Question: I wanted to create a draggable view which has many action elements. To accomplish this I replicated the code through Apple Documentation for creating a draggable view from <URL>.
The view gets panned as expected but when an action element is clicked the view shifts to some other location. Here is the sample code and a screenshot of Main.storyboard to replicate the issue.

ViewController.h file
'''
#import <UIKit/UIKit.h>
@interface ViewController : UIViewController
- (IBAction)segmentedAction:(id)sender;
@property (weak, nonatomic) IBOutlet UISegmentedControl *segmentOutlet;
@property (weak, nonatomic) IBOutlet UILabel *label;
@end
'''
And this is the code in the ViewController.m file
'''
#import "ViewController.h"
@interface ViewController ()
@end
@implementation ViewController
- (void)viewDidLoad {
[super viewDidLoad];
// Do any additional setup after loading the view, typically from a nib.
}
- (void)didReceiveMemoryWarning {
[super didReceiveMemoryWarning];
// Dispose of any resources that can be recreated.
}
- (void)adjustAnchorPointForGestureRecognizer:(UIGestureRecognizer *)gestureRecognizer
{
if (gestureRecognizer.state == UIGestureRecognizerStateBegan) {
UIView *piece = gestureRecognizer.view;
CGPoint locationInView = [gestureRecognizer locationInView:piece];
CGPoint locationInSuperview = [gestureRecognizer locationInView:piece.superview];
piece.layer.anchorPoint = CGPointMake(locationInView.x / piece.bounds.size.width, locationInView.y / piece.bounds.size.height);
piece.center = locationInSuperview;
}
}
- (IBAction)panPiece:(UIPanGestureRecognizer *)gestureRecognizer
{
UIView *piece = [gestureRecognizer view];
[self adjustAnchorPointForGestureRecognizer:gestureRecognizer];
if ([gestureRecognizer state] == UIGestureRecognizerStateBegan || [gestureRecognizer state] == UIGestureRecognizerStateChanged) {
CGPoint translation = [gestureRecognizer translationInView:self.view];
[piece setCenter:CGPointMake([piece center].x + translation.x, [piece center].y + translation.y)];
[gestureRecognizer setTranslation:CGPointZero inView:self.view];
}
}
- (IBAction)segmentedAction:(id)sender {
self.label.text = [NSString stringWithFormat:@"%ld",self.segmentOutlet.selectedSegmentIndex];
}
@end
'''
Can anybody guide me as to what I'm doing wrong here.
Thanks in advance
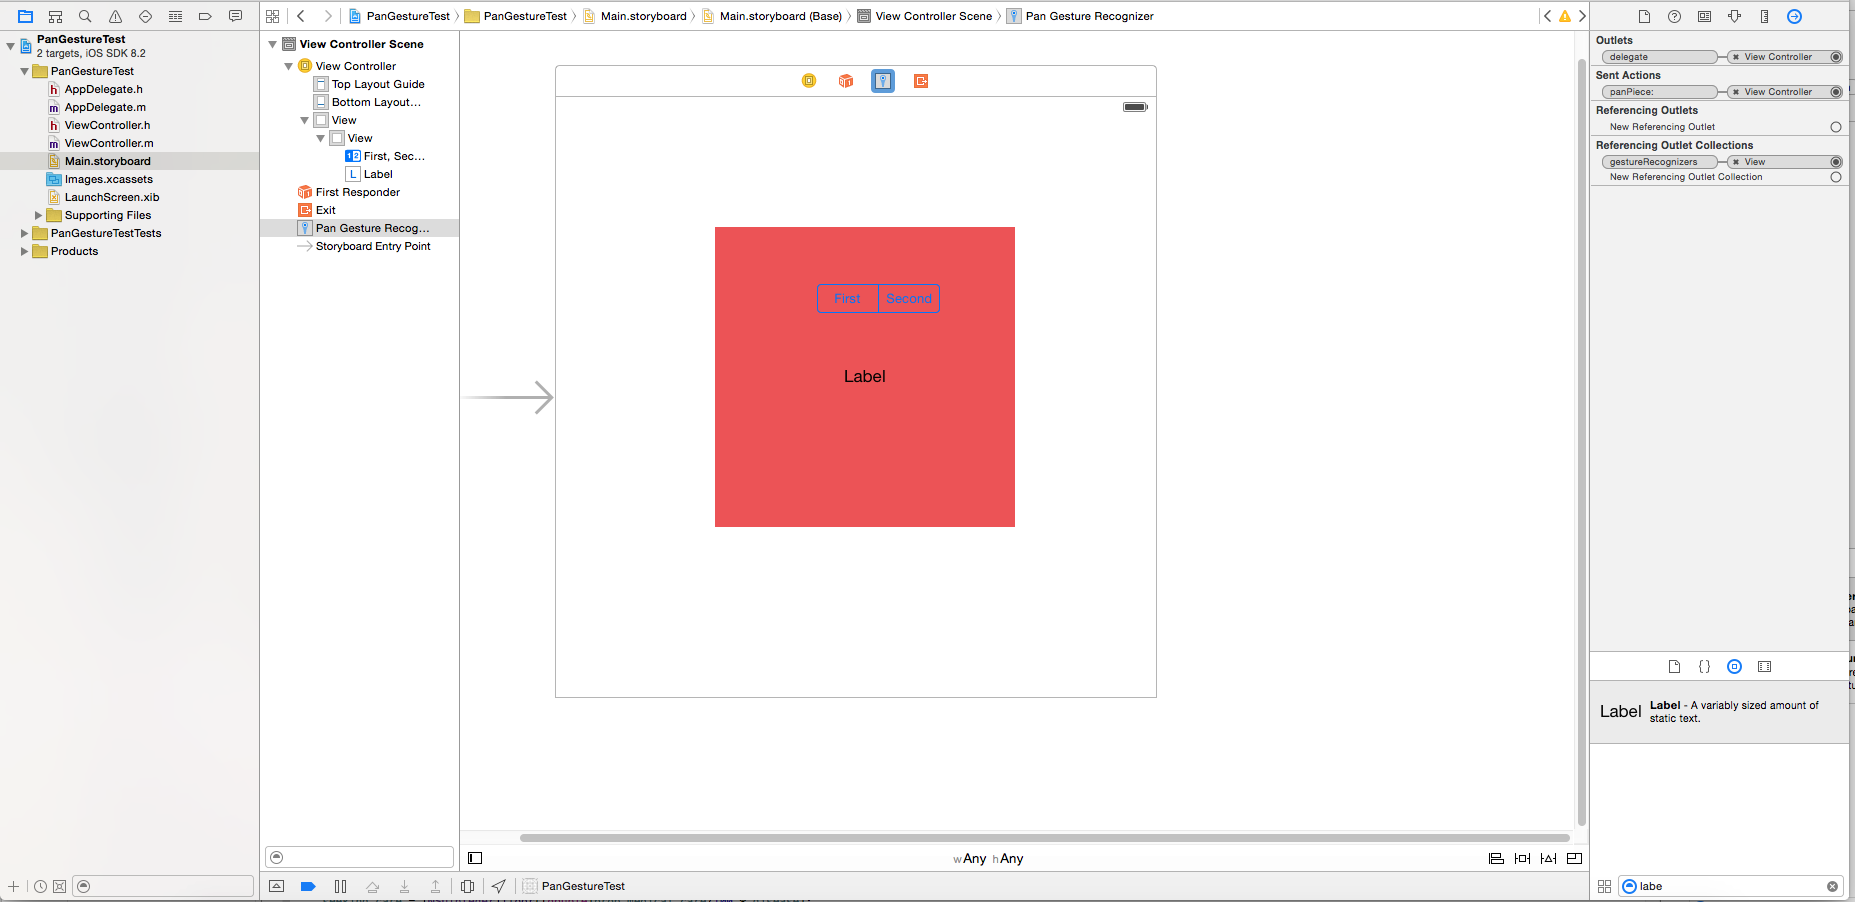
Answer: Okay, finally got the problem. This is happening because of the Autolayout. When you try to set the text of the label, the autolayout is forcing the view frame to reset to the initial values. Since you have changed the anchorpoint, it will appear to be moved to some random location.
To fix the issue, simply use the following line in viewDidLoad method;
'''
self.label.translatesAutoresizingMaskIntoConstraints = YES;
'''
OR add the following line below 'UIView *piece = gestureRecognizer.view;' in 'adjustAnchorPointForGestureRecognizer:(UIGestureRecognizer *)gestureRecognizer' method:-
'''
piece.translatesAutoresizingMaskIntoConstraints = YES;
'''
Cheers!:-)